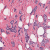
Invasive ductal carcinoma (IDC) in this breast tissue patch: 1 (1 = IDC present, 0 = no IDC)